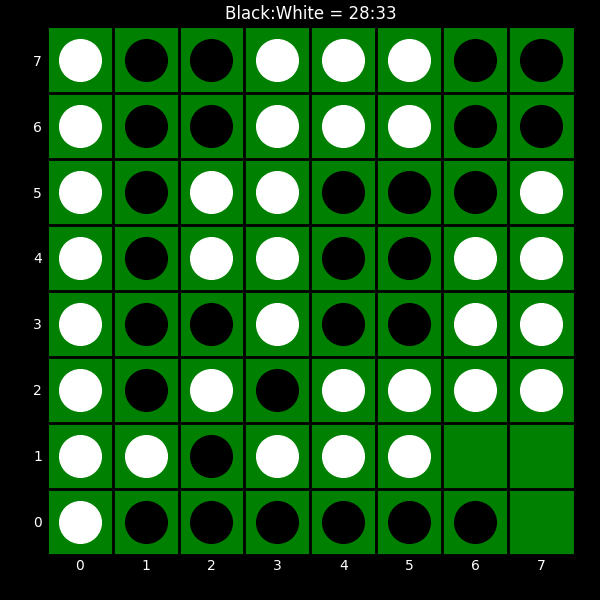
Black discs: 28
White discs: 33